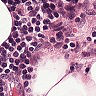
Metastatic tissue present: no